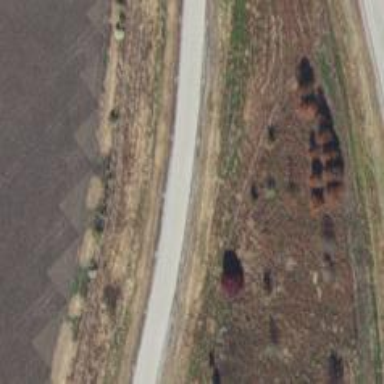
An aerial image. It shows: Trunk link highway.